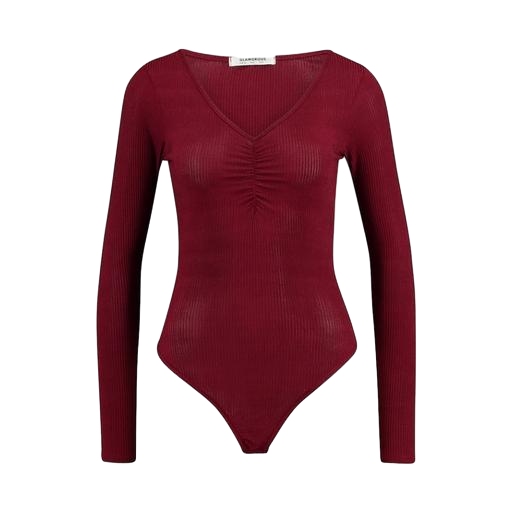
red and has long sleeves, her longsleeve top, red and long sleeve, white background